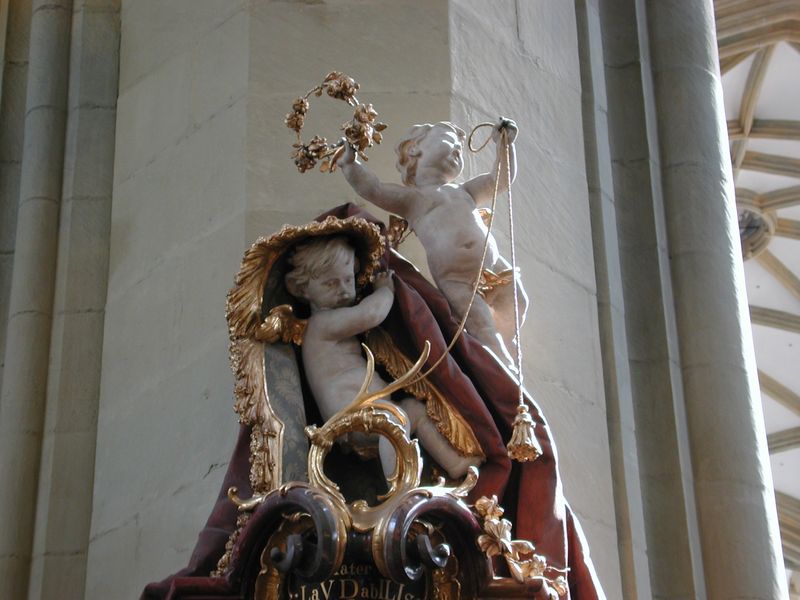
Titel: Mariahilfbild
Künstler: Lukas Cranach
Standort: Augsburg, St. Ulrich und Afra (EU - D - B)
Schlagwörter: gruppe, grau, marmor, rot, teppich, barock, halten, stehen, steine, vorhang, kirche, fransen, gold, schnur, decke, borte, gotik, kreis, engel, skulptur, statue, schrift, leine, baby, detail, inschrift, stuck, kordel, quaste, kranz, lorbeer, altar, intarsien, blütenkranz, volute, putten, babies, putti, arkanthus, latein, puschel